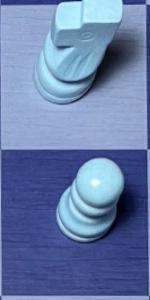
Label: Pawn_White